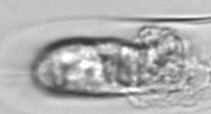
Label: Tintinnina